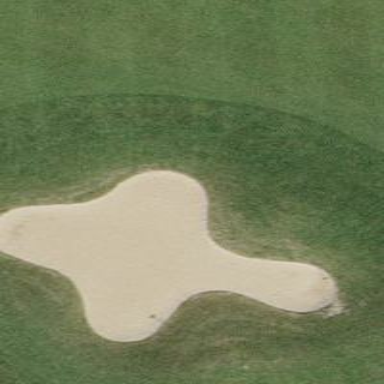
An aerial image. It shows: Golf bunker filled with sandy terrain.